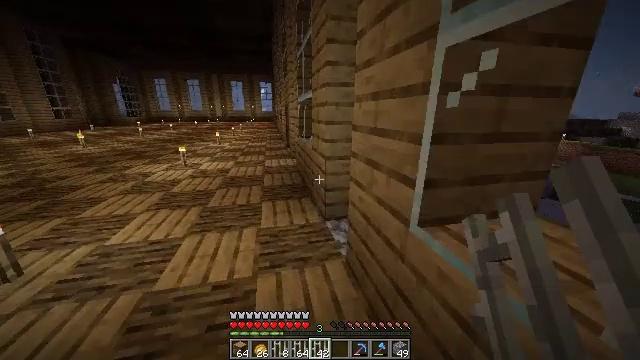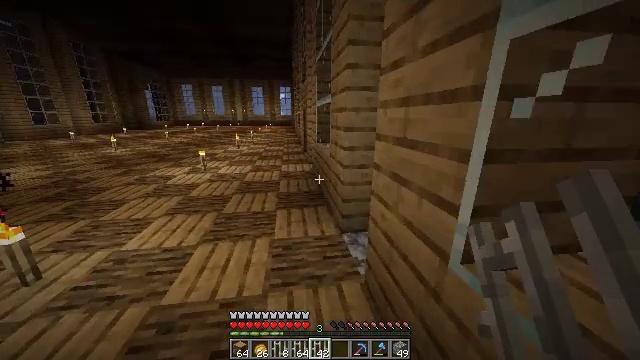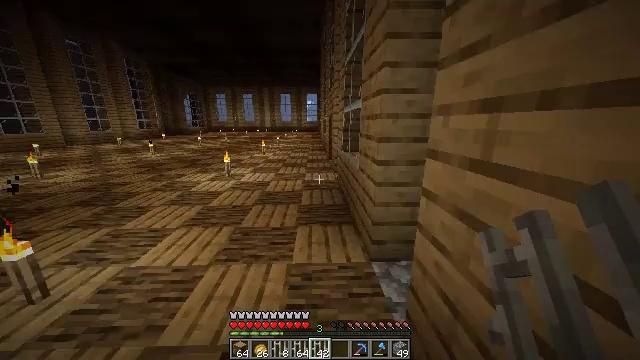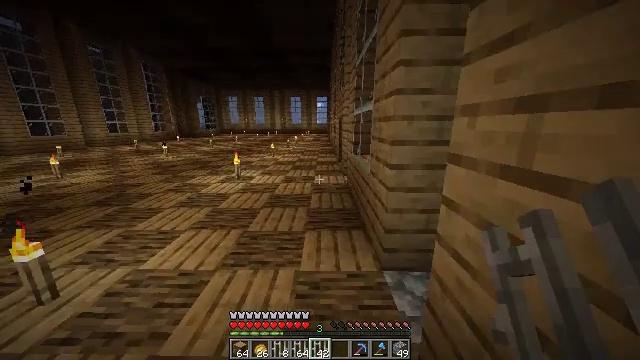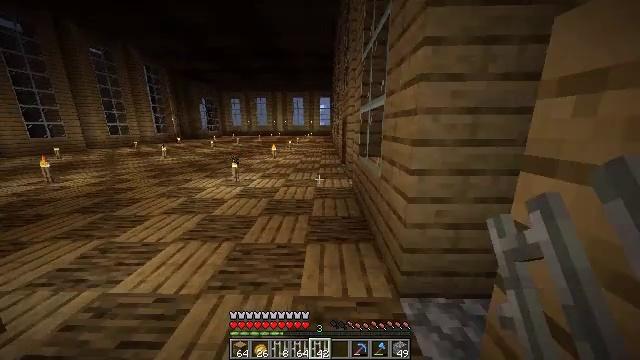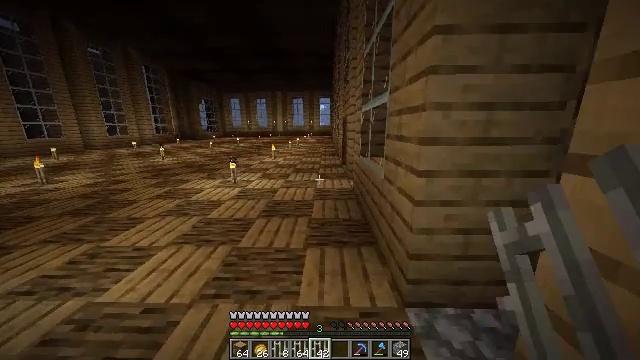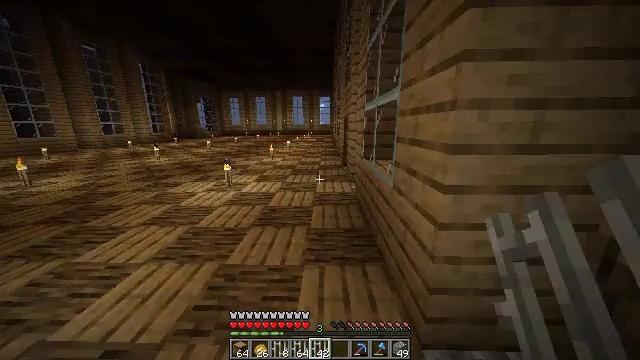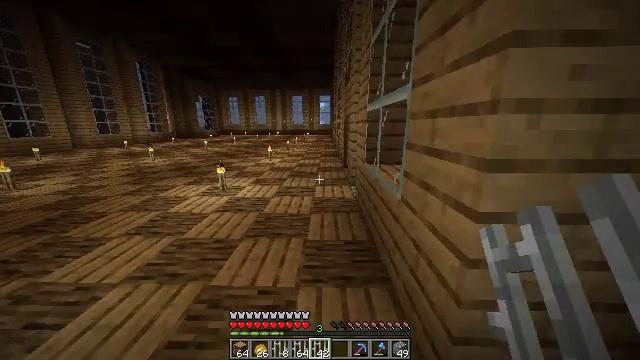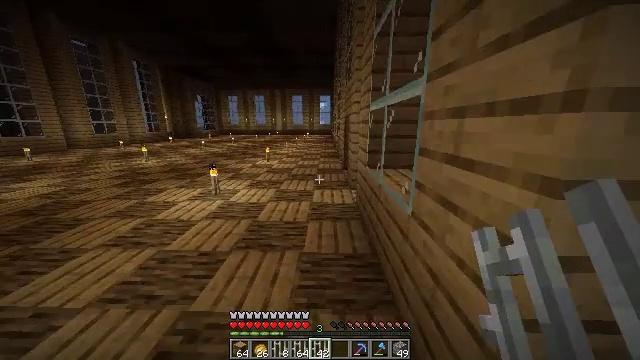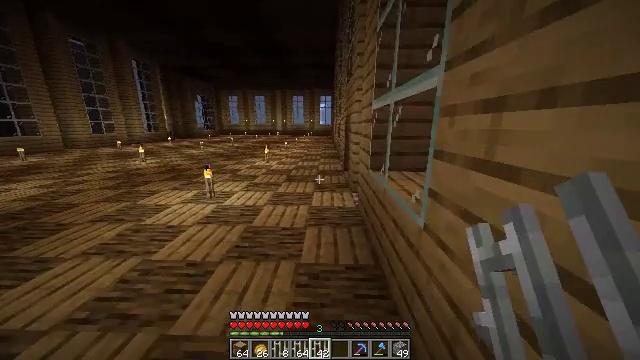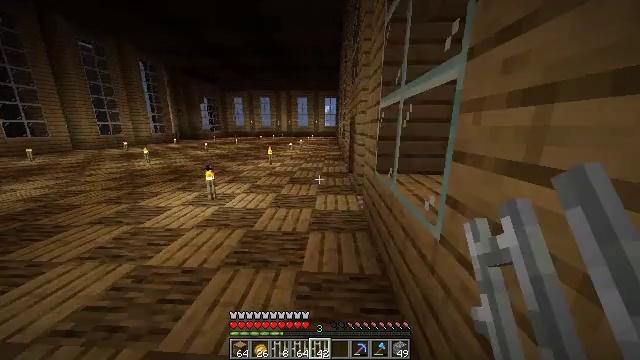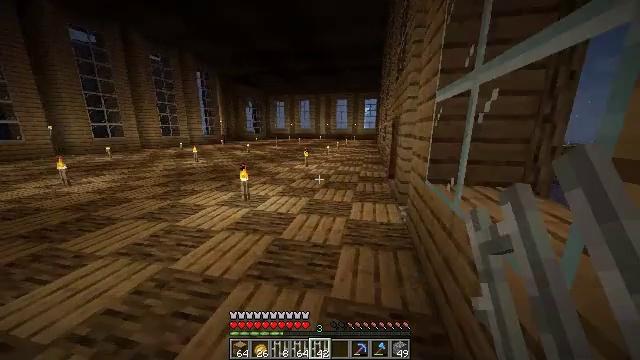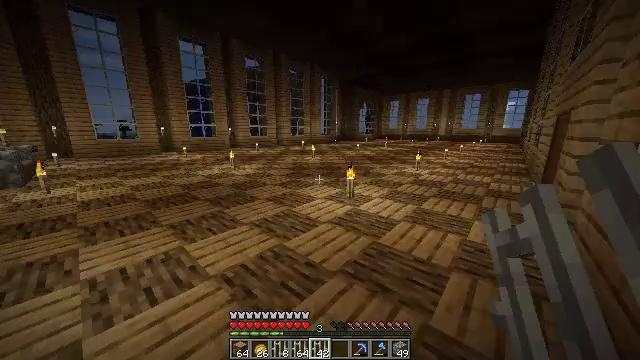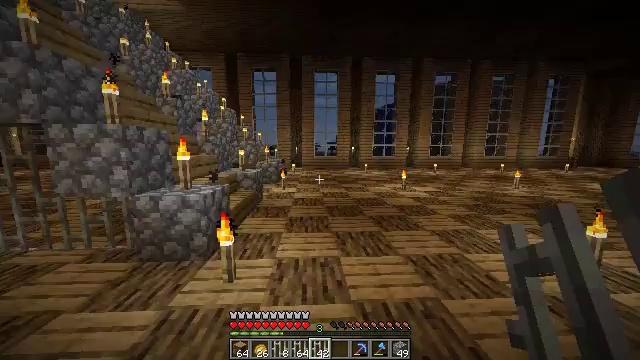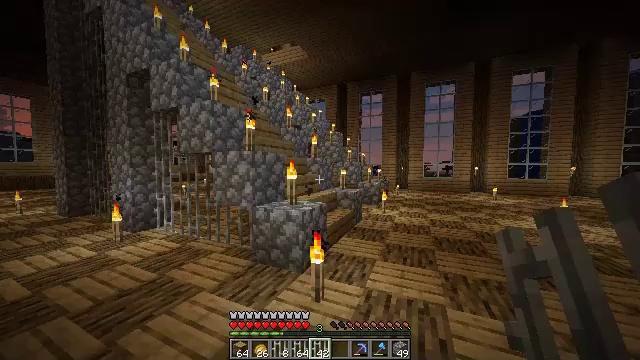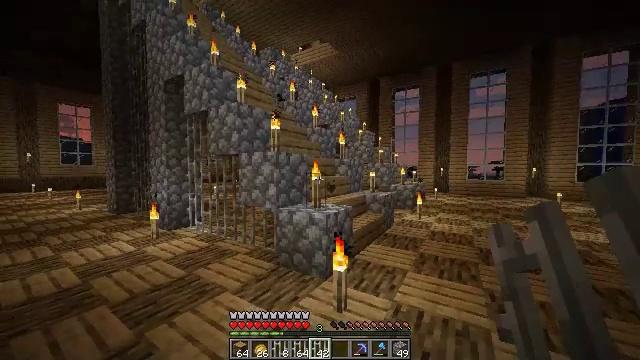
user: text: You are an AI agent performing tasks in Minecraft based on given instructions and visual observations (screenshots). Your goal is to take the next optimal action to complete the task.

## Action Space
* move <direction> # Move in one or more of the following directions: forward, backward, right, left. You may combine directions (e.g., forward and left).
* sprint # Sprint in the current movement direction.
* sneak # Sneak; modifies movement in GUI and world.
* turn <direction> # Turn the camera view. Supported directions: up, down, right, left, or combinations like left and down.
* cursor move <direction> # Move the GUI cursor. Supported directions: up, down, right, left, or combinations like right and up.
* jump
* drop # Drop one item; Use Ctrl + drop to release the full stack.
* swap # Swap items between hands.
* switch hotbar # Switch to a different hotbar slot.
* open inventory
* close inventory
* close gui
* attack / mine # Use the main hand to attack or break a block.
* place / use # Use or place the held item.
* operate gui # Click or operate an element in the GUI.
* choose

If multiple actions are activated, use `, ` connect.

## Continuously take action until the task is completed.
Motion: motion action
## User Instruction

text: Break the iron bars.
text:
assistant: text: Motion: move forward, sprint, turn left and up
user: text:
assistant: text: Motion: move forward, turn left and up
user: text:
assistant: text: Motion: move forward, turn left
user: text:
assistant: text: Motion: move forward, sprint
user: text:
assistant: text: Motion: move forward, sprint
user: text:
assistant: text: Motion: move forward, sprint
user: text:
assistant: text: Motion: move forward, sprint
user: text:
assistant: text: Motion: move forward, sprint
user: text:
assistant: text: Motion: move forward
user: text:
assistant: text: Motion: move forward, turn left
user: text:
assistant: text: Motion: move forward, turn left
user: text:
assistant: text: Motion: move forward, turn left
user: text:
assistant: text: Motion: move forward, turn left and up
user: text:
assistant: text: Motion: turn left and up
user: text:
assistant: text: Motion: turn left
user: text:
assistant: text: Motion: no_op
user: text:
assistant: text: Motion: no_op
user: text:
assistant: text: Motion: move left, turn left
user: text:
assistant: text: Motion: move left, turn left
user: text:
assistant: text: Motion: move left, turn left and up
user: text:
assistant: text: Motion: move left, turn left and up
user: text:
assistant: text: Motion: turn left and up
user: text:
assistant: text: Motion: turn left and up
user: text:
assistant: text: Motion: turn up
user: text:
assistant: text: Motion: no_op
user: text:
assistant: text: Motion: no_op
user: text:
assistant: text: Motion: move left
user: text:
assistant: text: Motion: move left
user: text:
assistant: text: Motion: move left
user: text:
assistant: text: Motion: move left